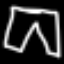
Label: pants